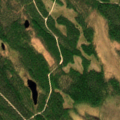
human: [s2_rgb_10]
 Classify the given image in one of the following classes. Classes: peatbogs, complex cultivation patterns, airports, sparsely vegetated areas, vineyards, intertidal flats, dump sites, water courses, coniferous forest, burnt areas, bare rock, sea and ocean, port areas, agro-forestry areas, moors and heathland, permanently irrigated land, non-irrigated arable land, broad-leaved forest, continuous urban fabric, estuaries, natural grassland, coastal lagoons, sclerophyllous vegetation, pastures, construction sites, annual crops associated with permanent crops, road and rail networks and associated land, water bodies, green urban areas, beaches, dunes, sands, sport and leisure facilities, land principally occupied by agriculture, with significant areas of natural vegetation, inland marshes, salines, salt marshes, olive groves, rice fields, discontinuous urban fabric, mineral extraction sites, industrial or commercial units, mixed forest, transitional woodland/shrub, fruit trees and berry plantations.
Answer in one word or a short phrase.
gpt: coniferous forest, mixed forest, peatbogs